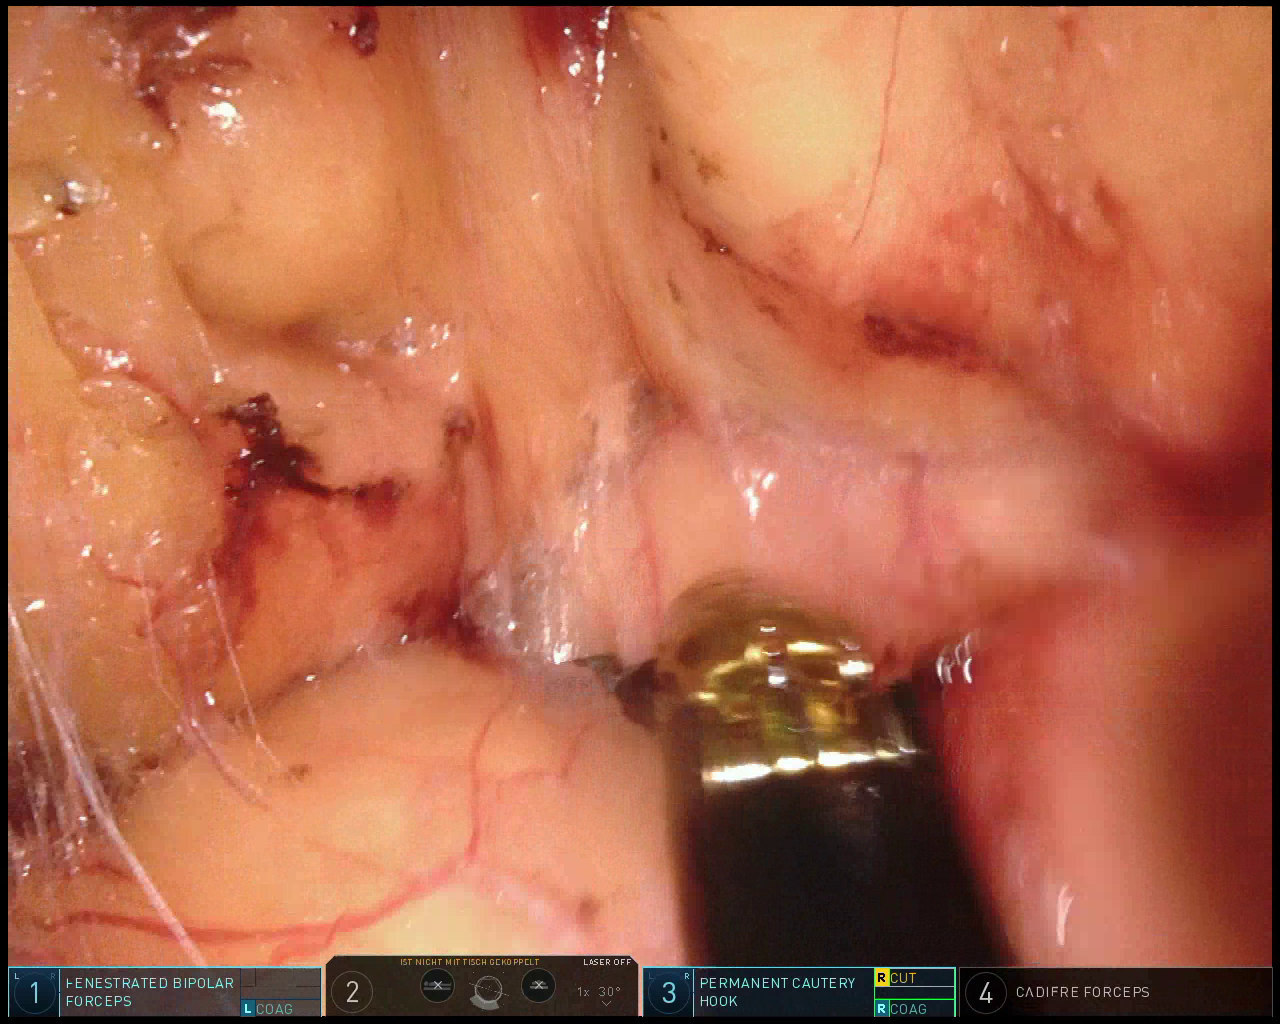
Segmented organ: pancreas
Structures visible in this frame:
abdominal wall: no
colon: no
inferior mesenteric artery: no
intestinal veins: no
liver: no
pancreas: yes
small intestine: no
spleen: no
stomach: no
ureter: no
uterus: no
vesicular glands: no